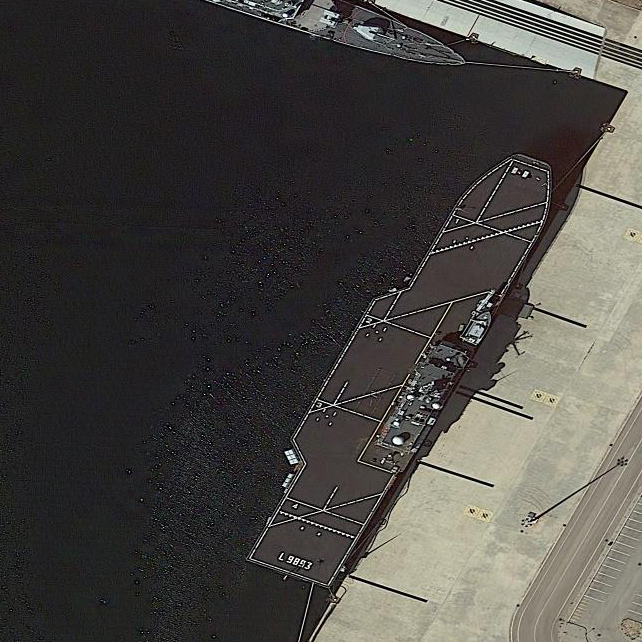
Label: San_Giorgio-class_transport_dock